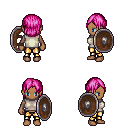
a pixel art fantasy rpg character, female body template, human, dark skin, white sleeveless shirt, gold greaves, pink long bangs hairstyle, bracelets, shield, four views (front, back, left, right), 2x2 character sprite sheet, small pixel art, hard edges, no anti-aliasing